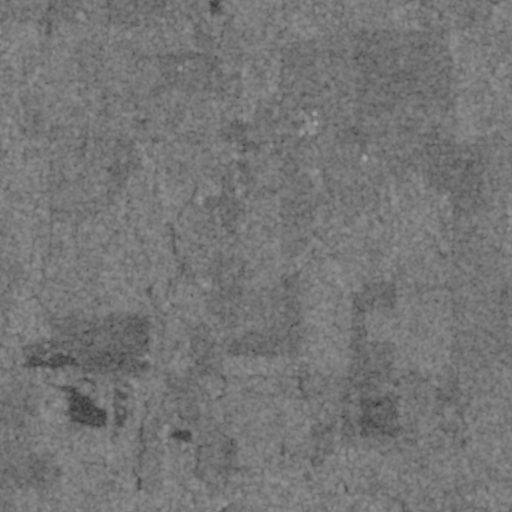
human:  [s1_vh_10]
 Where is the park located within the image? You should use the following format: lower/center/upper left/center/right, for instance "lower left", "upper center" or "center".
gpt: The park is located in the upper left of the image.
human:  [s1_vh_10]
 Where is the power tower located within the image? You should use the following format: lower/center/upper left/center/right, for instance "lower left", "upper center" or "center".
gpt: There is no power tower in the image.

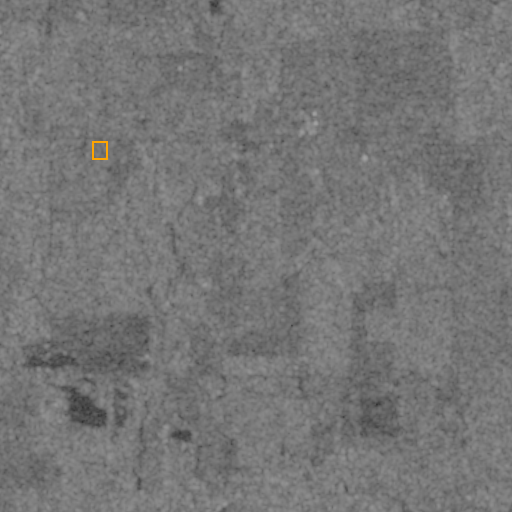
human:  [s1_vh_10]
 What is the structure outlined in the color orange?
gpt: The structure outlined in orange is a park.
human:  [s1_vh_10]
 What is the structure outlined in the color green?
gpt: There is no green outline.